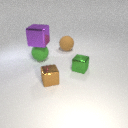
large brown rubber sphere to the right of large green rubber sphere